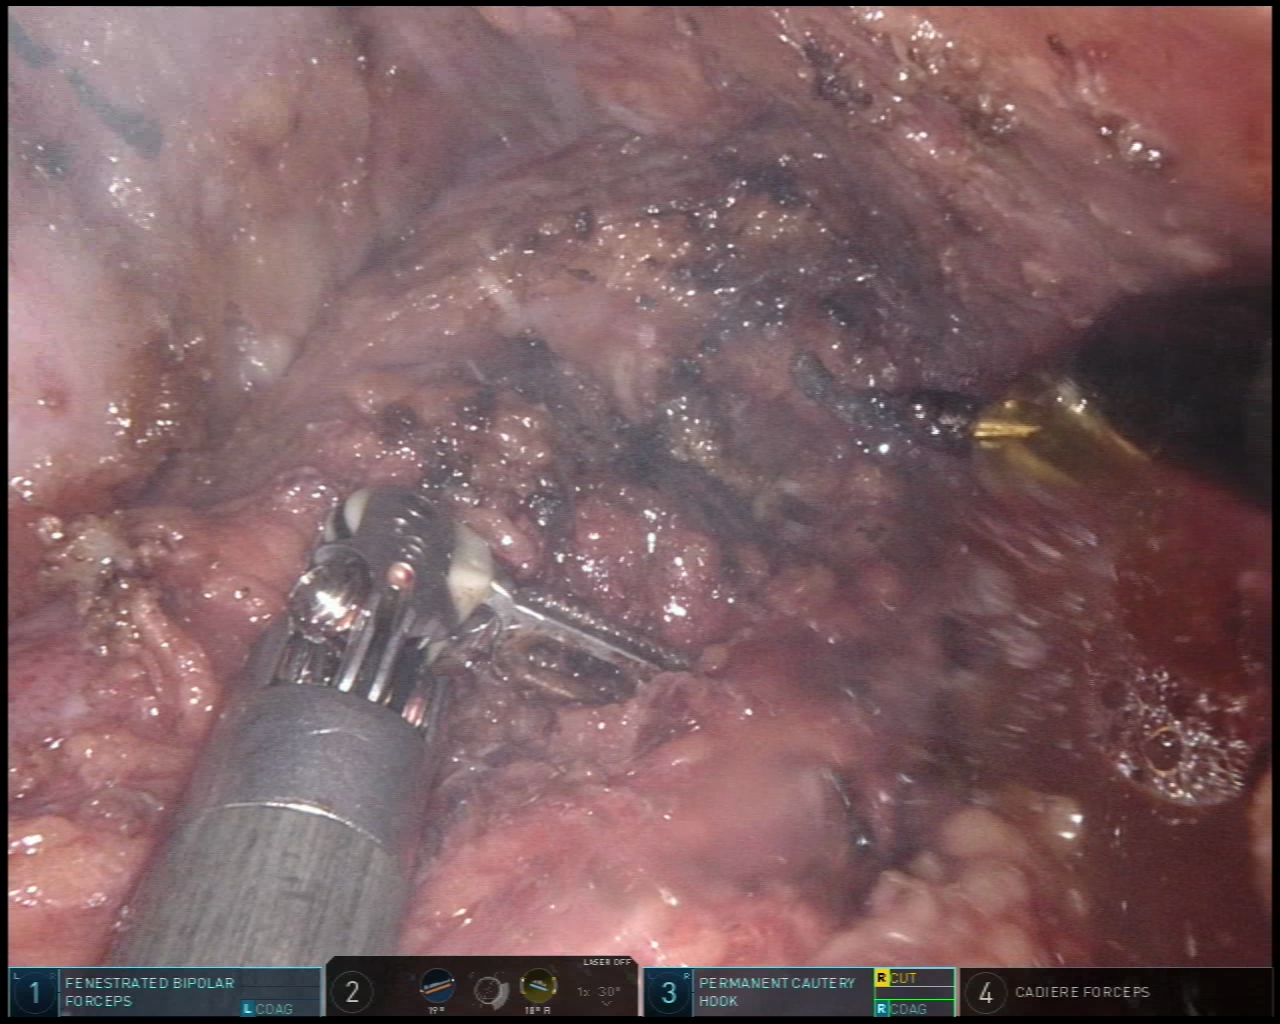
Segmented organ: vesicular_glands
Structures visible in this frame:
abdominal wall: no
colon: no
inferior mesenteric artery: no
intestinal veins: no
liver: no
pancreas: no
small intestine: no
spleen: no
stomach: no
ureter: no
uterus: no
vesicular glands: yes